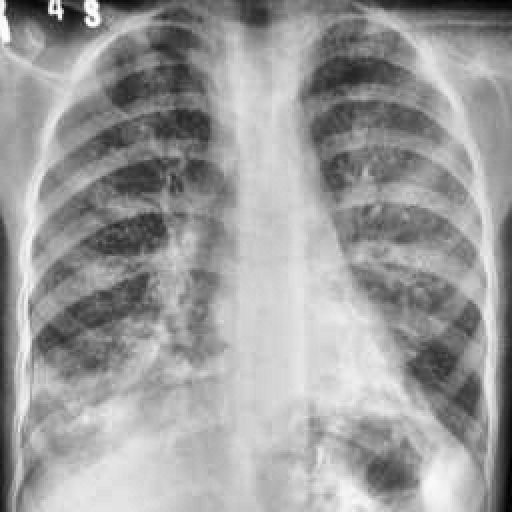
Finding: TUBERCULOSIS